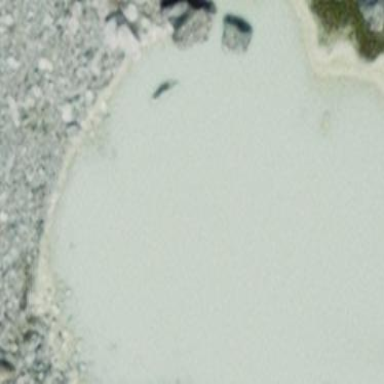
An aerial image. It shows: Lake with natural water.